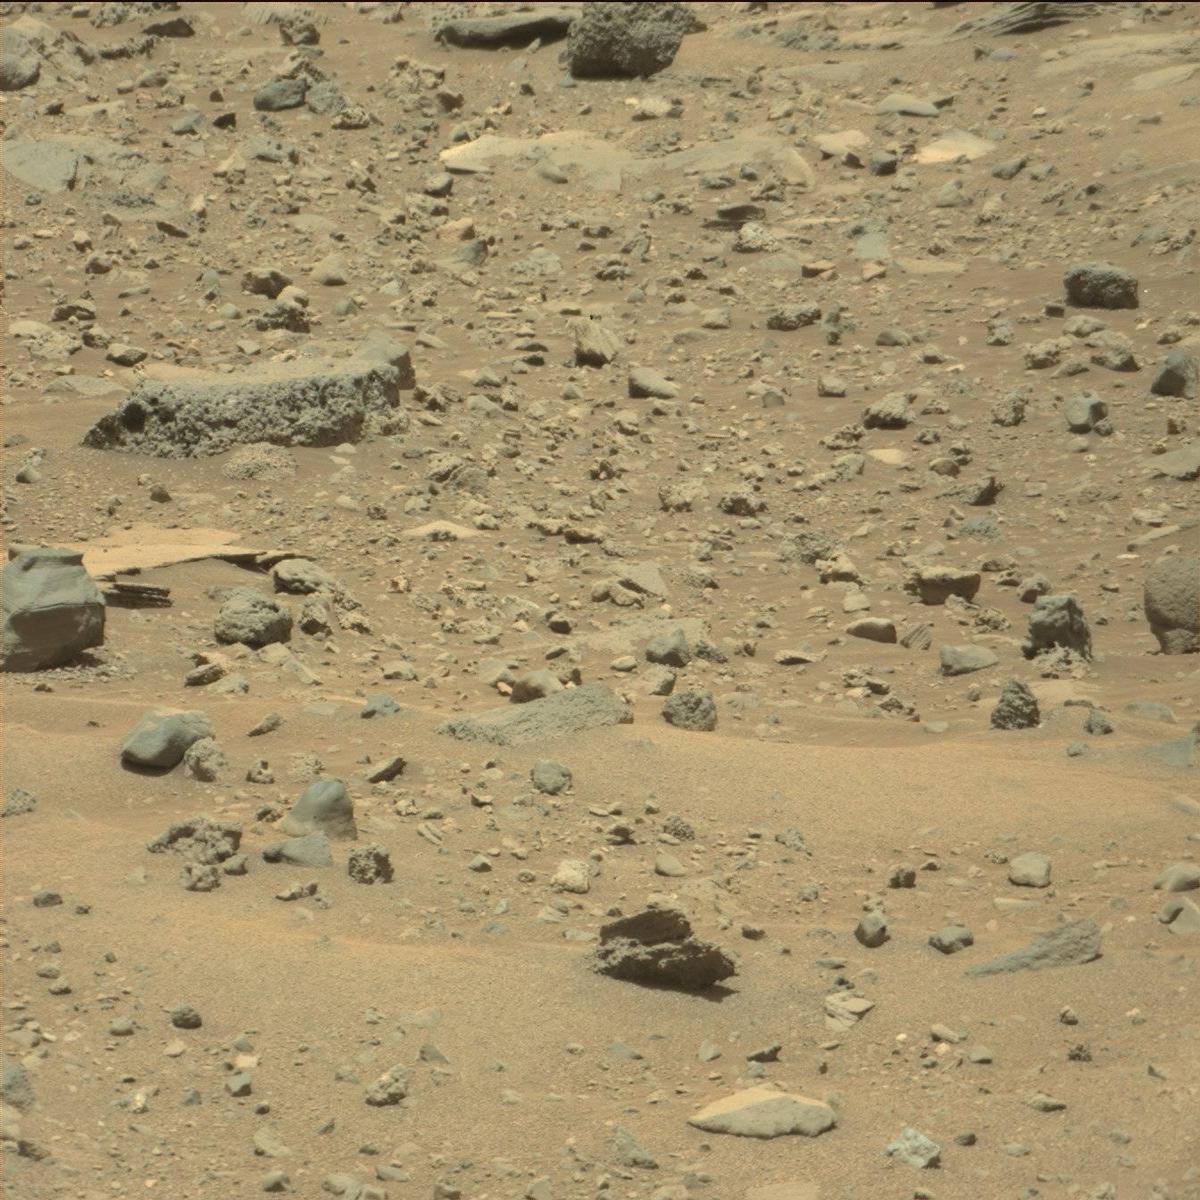
Terrain classes present: Bedrock, Rock, Sand / Soil